Question: Using dot net highcharts and the label formatter to only display certain items in the legend, it displays values that have been returned as ''.
'''
.SetLegend(new Legend { Enabled = true, LabelFormatter = "function() { if (this.y >= 5) { return this.name; } else { return ''; } }" })
'''

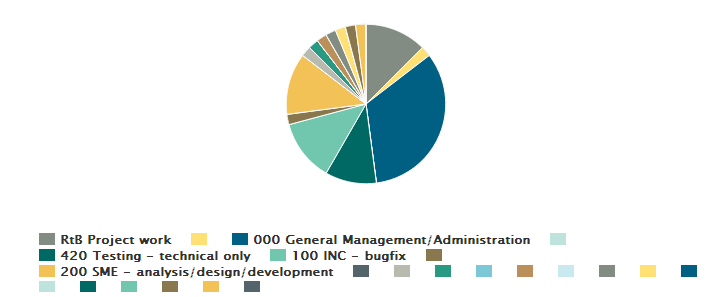
Answer: You can disable default legend and create your own as HTML. Then you can control which point should be or not displayed.
Example: <URL>
'''
$legend = $('#customLegend');
$.each(chart.series[0].data, function (j, data) {
$legend.append('<div class="item"><div class="symbol" style="background-color:'+data.color+'"></div><div class="serieName" id="">' + data.name + '</div></div>');
});
$('#customLegend .item').click(function(){
var inx = $(this).index(),
point = chart.series[0].data[inx];
if(point.visible)
point.setVisible(false);
else
point.setVisible(true);
});
'''